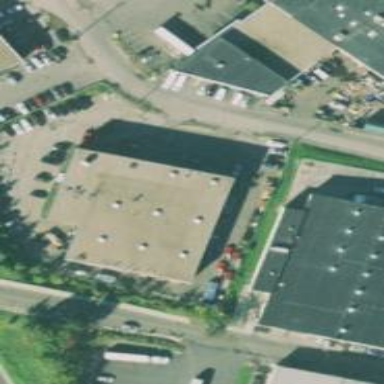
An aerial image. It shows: Car repair shop located in building.